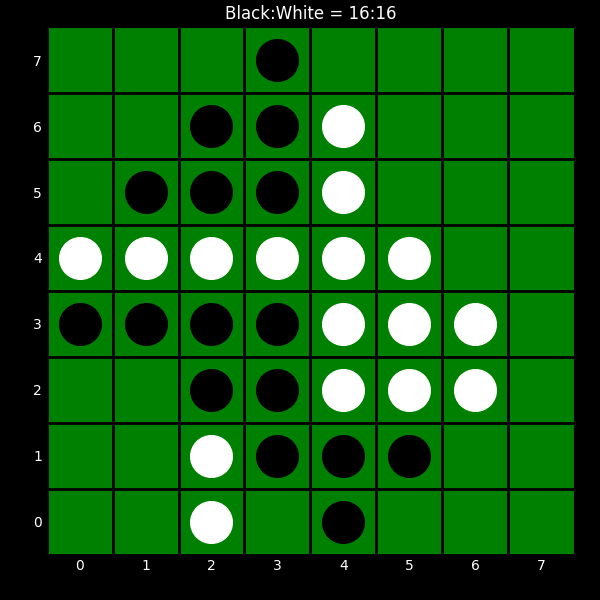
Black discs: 16
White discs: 16